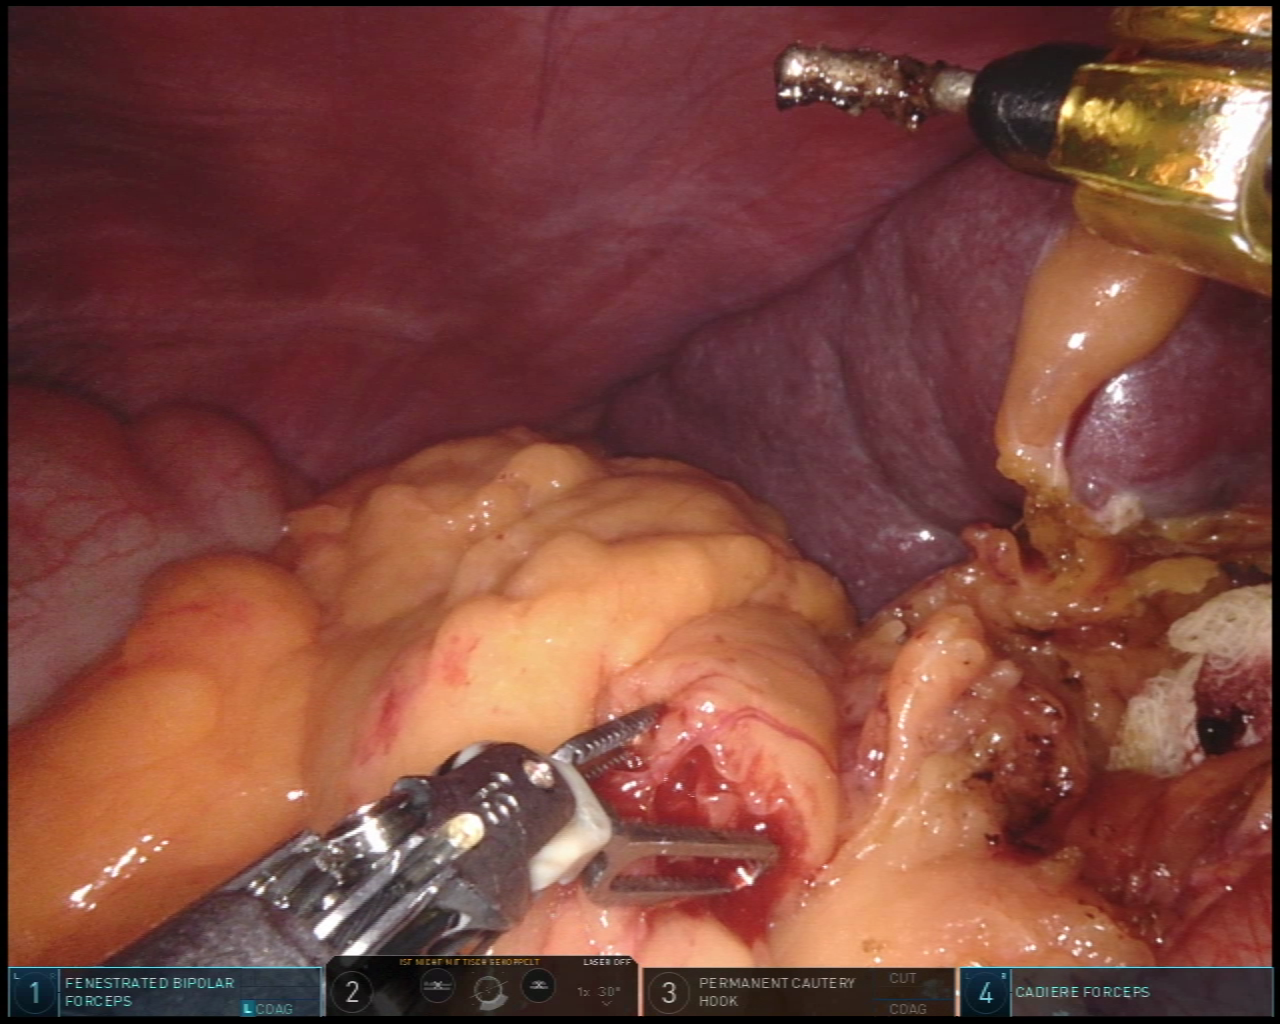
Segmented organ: colon
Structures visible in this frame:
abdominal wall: yes
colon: yes
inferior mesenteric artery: no
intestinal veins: no
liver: no
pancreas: no
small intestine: no
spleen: yes
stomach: no
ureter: no
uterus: no
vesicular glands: no